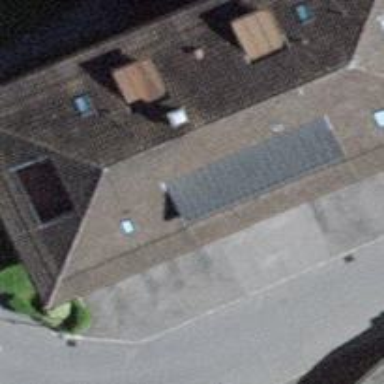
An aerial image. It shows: Detached building.